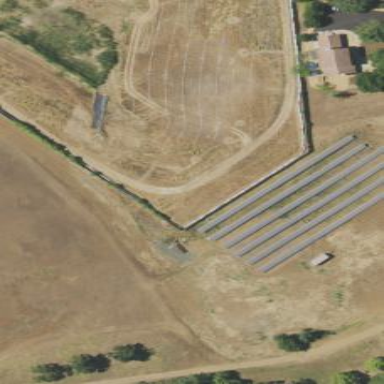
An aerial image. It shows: Solar power generator with photovoltaic panels.